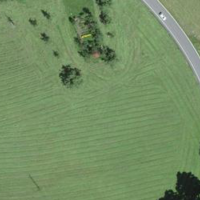
EUNIS habitat code: 24
Species observed at this site:
Saxifraga paniculata